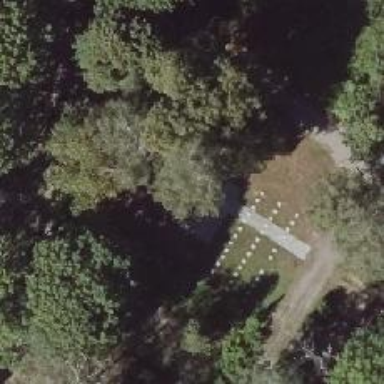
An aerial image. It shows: Sculpture memorial with historic significance.